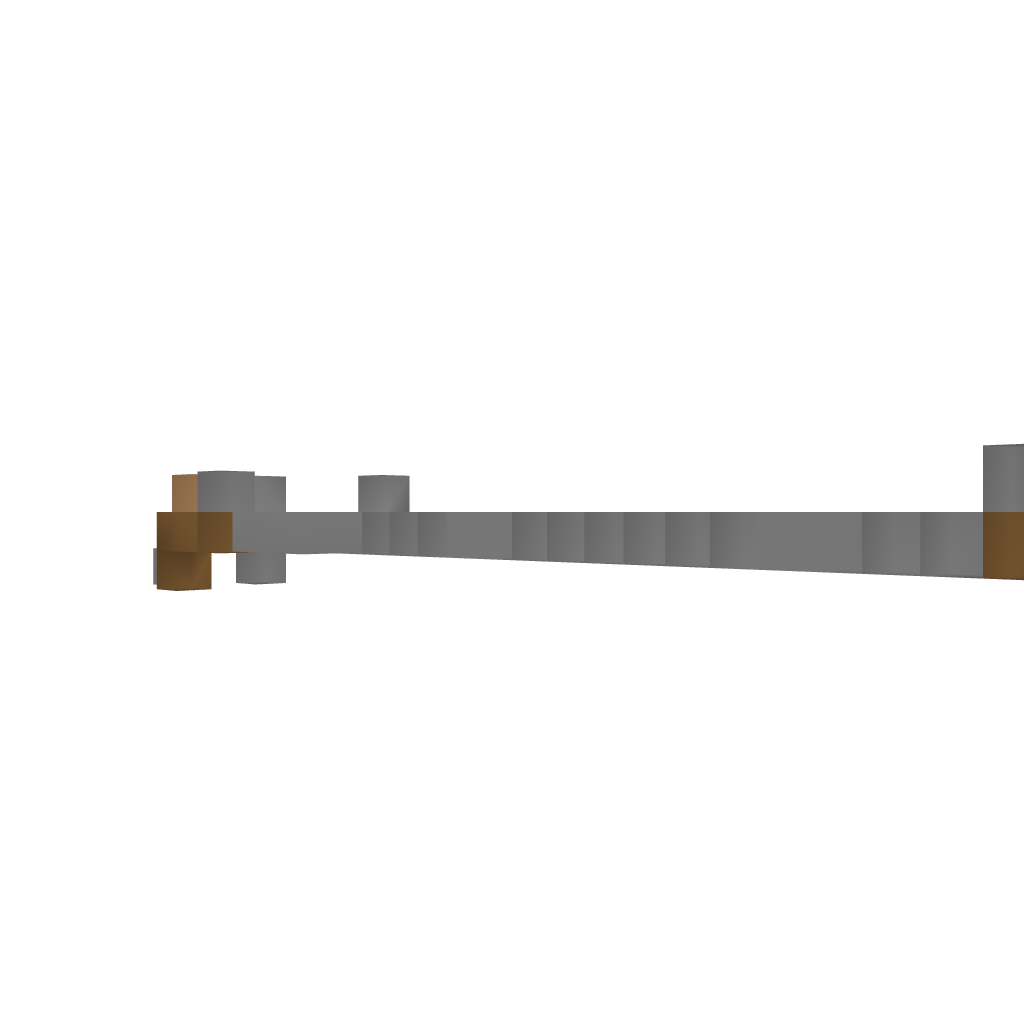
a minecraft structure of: simple row furnaces bad low quality